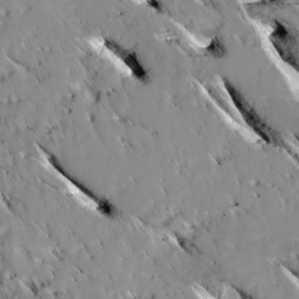
Label: non_frost